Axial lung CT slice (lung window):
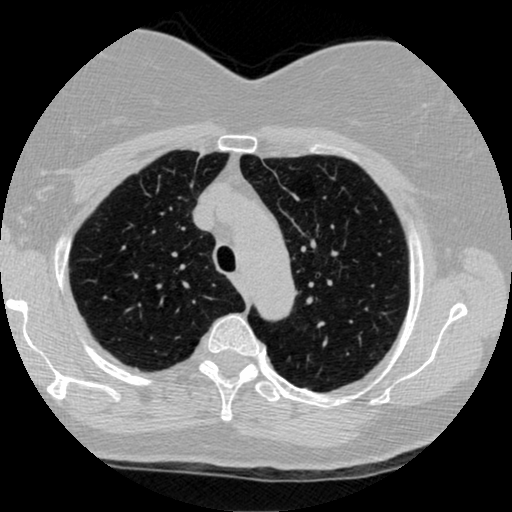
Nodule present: no